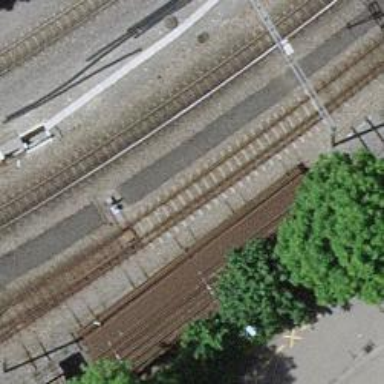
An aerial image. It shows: Railway switch.